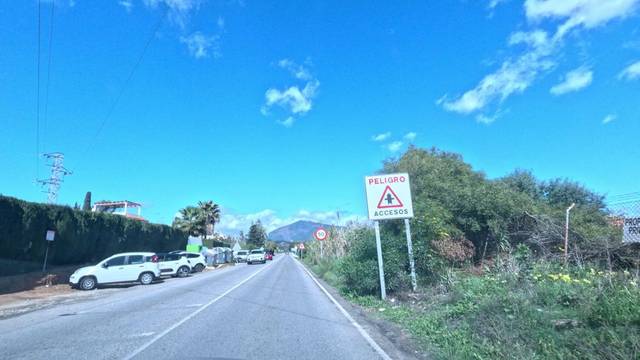
Region: Spain
Coordinates: 36.473, -5.012